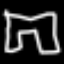
Label: pants